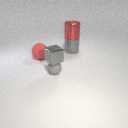
large gray metal cylinder to the right of large red rubber sphere